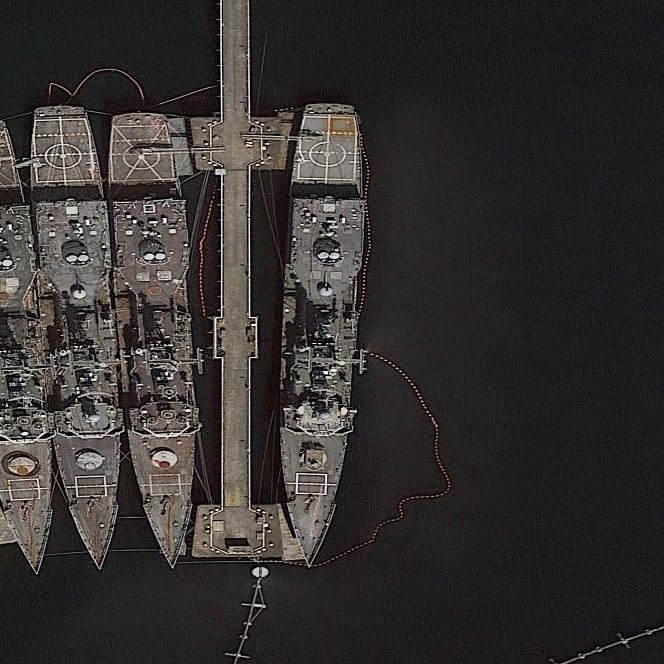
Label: cruiser